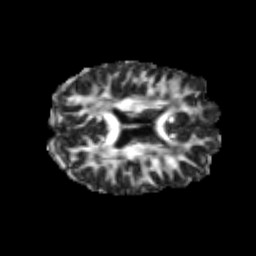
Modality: FA
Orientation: axial
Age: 25
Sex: male
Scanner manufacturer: siemens
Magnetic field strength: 3 T
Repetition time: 3.5 s
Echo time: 0.113 s